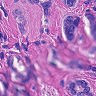
Metastatic tissue present: yes